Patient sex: M
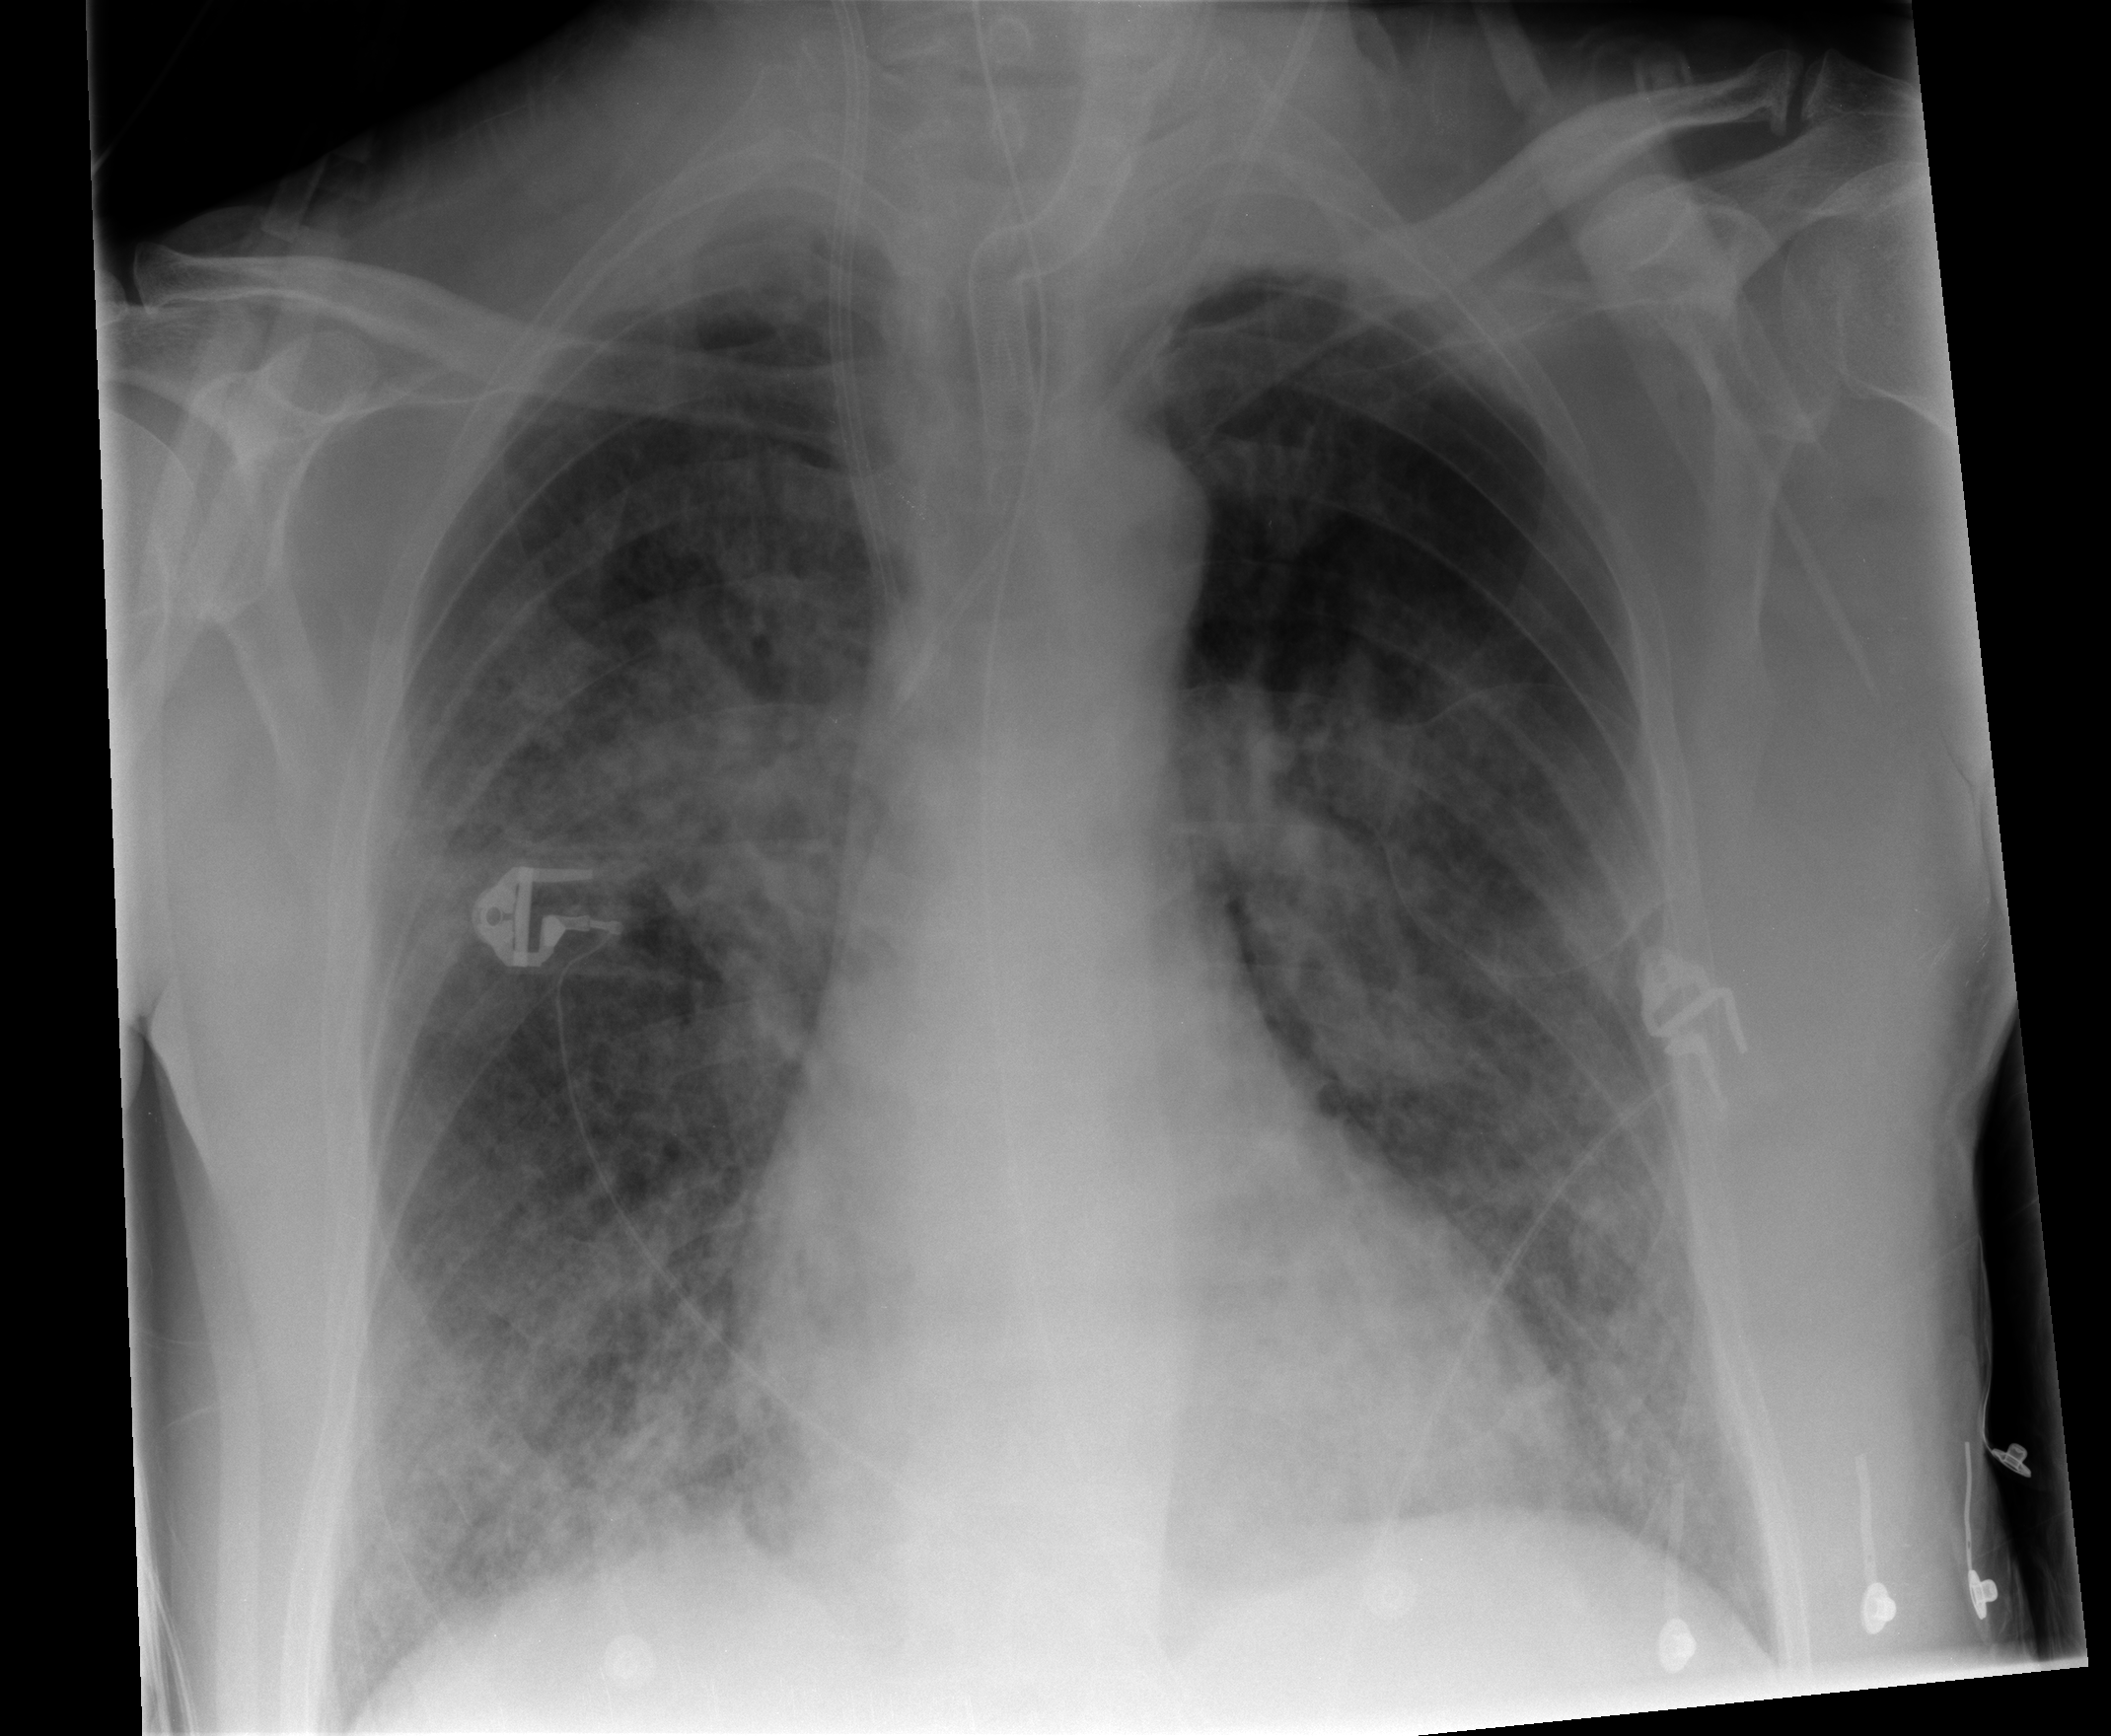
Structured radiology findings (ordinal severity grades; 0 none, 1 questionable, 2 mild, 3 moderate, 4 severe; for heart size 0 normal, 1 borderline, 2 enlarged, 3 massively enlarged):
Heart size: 0
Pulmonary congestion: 1
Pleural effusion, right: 0
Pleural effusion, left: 0
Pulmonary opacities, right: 4
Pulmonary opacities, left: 3
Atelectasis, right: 2
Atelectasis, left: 2